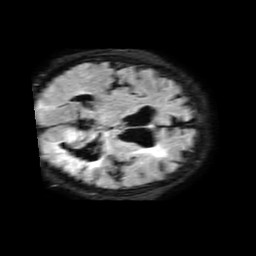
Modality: FLAIR
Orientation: axial
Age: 61
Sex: female
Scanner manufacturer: philips
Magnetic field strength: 1.5 T
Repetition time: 6 s
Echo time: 0.1032 s